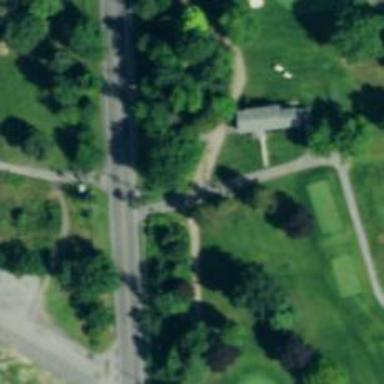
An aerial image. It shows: Path used for both walking and golf.